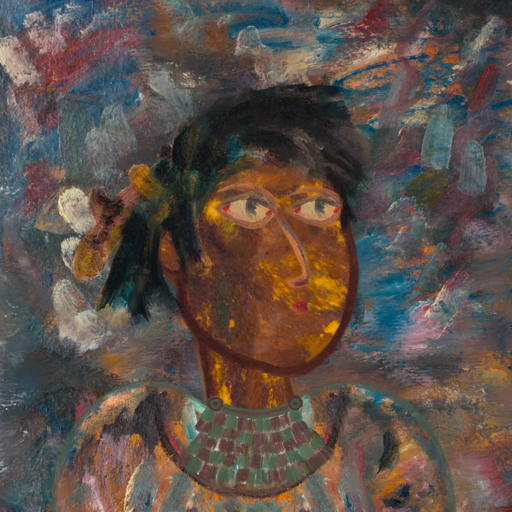
Background: Boggyland, Head And Neck Side: Comrade, Face Side: GypsyMother, Bust: Boggyland, Hair Side: Pipe, Head Accessory: Blank, Second Necklace: After_Raid, Necklace: Blank, Baby: Blank